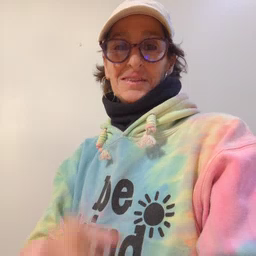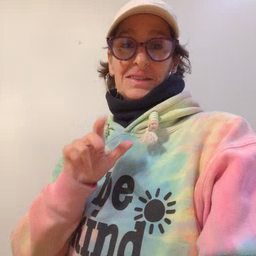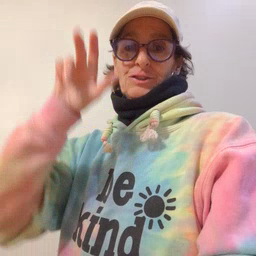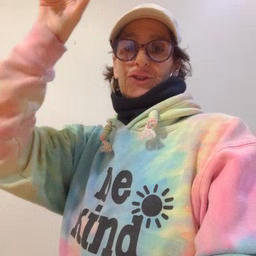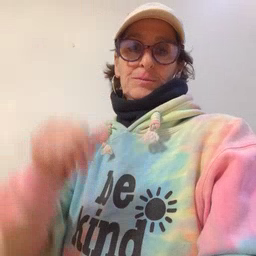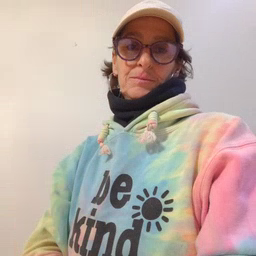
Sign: stairs